Question: I have a horizontal scrollview, in this view i want to add a transparent arrow image denoting scroll and it should be invisible when the scroll works. But it should visible when the scroll is not working. Is there any code.?
Please help..
thanks in advance.
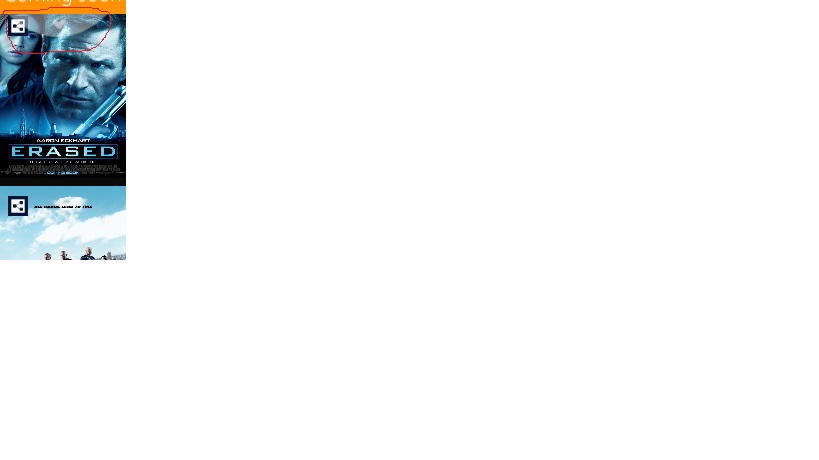
Answer: You can also use the 'onScrollStateChanged' method of the 'OnScrollListener' class (most likely in conjunction with a touch listener) to detect changes in the 'SCROLL_STATE' - when the list has stopped scrolling the state will change from a state that is not 'SCROLL_STATE_IDLE' to 'SCROLL_STATE_IDLE'.
When you state is not idle that time invisible your image in scrollview. and if your scrollivew in idle state then visible your image.